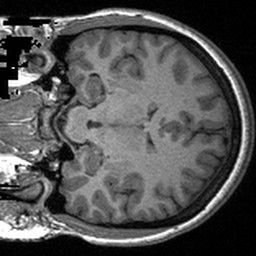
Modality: T1w
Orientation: coronal
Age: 28
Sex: female